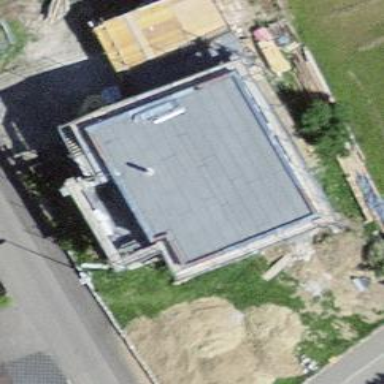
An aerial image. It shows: Residential building.